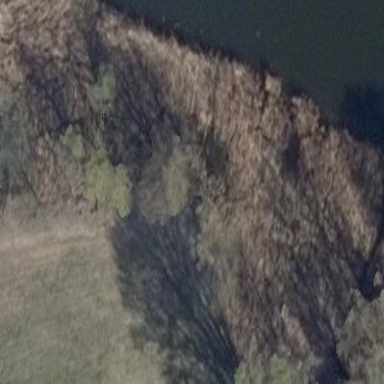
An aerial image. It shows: Reedbed in wetland area.